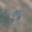
Label: 7